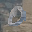
Label: 0